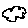
Label: cloud